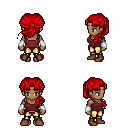
a pixel art fantasy rpg character, female body template, human, dark skin, maroon pirate shirt, gold greaves, red princess hairstyle, white cloth bracers, brown shoes, four views (front, back, left, right), 2x2 character sprite sheet, small pixel art, hard edges, no anti-aliasing